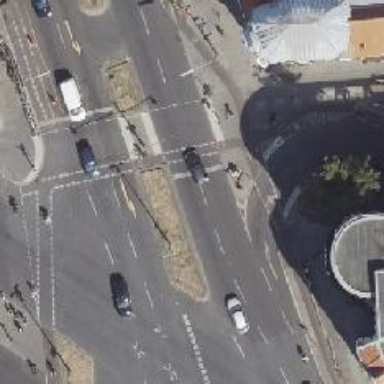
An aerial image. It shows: Road with traffic signals.